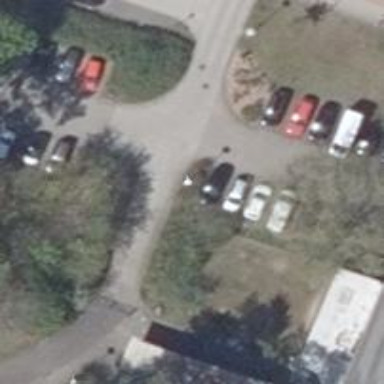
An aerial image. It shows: Parking aisle designated as service road.